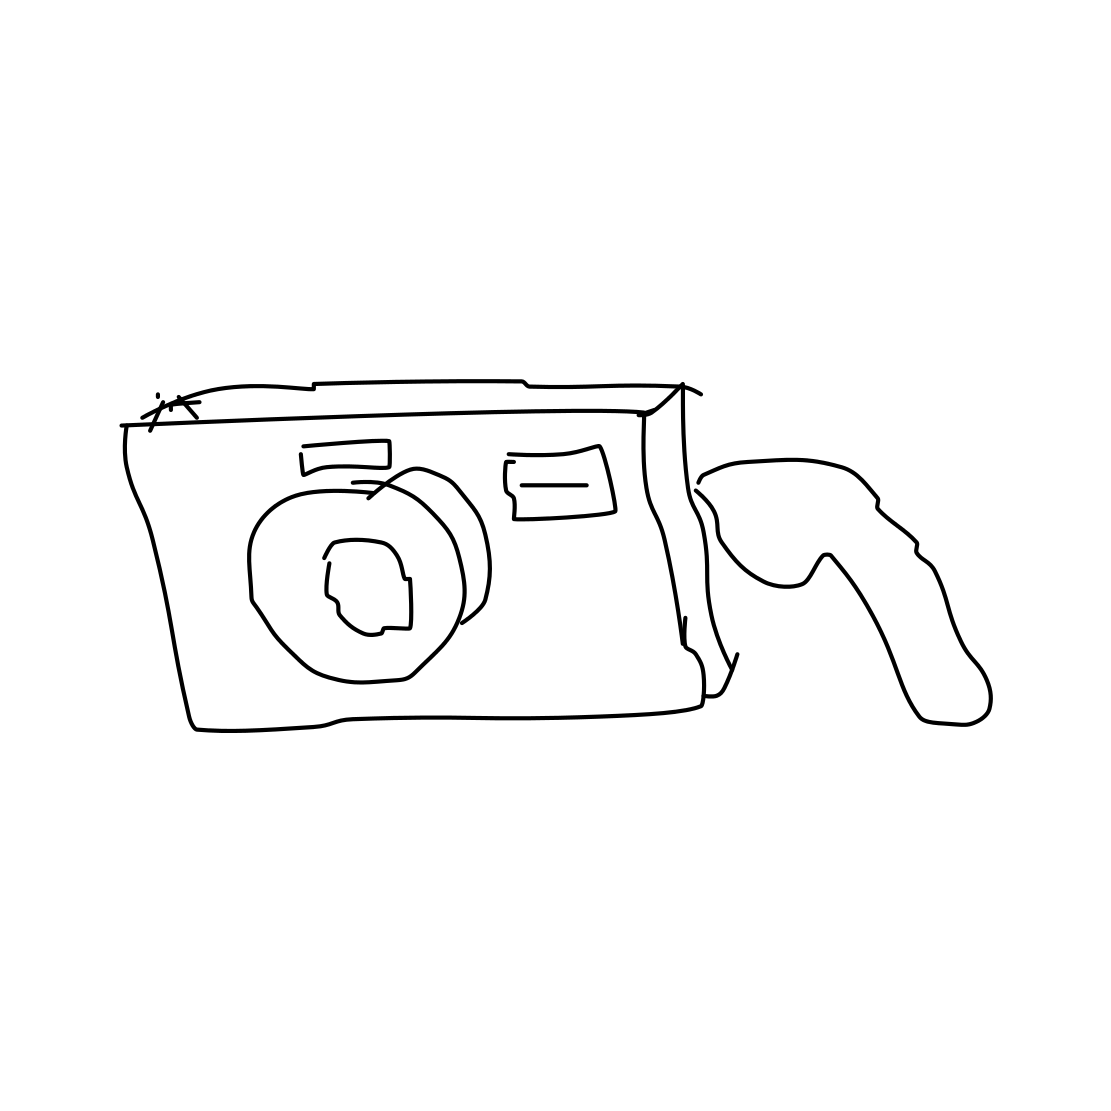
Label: camera